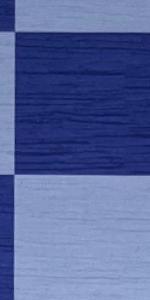
Label: Empty